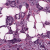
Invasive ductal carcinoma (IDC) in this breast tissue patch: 1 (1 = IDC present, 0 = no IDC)